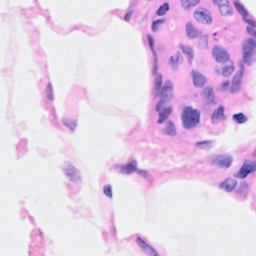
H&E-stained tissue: Breast